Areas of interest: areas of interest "Memorial Hall"
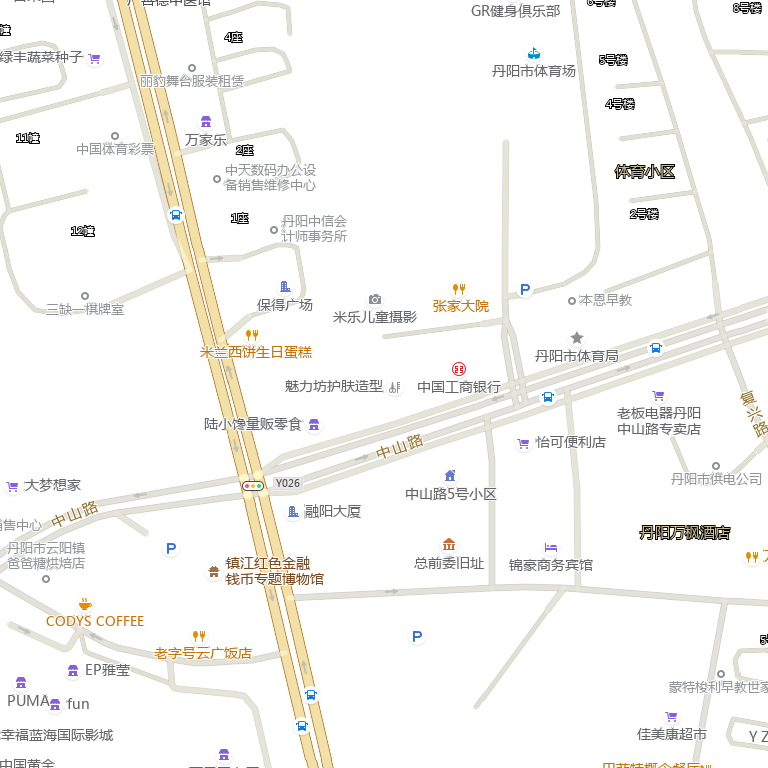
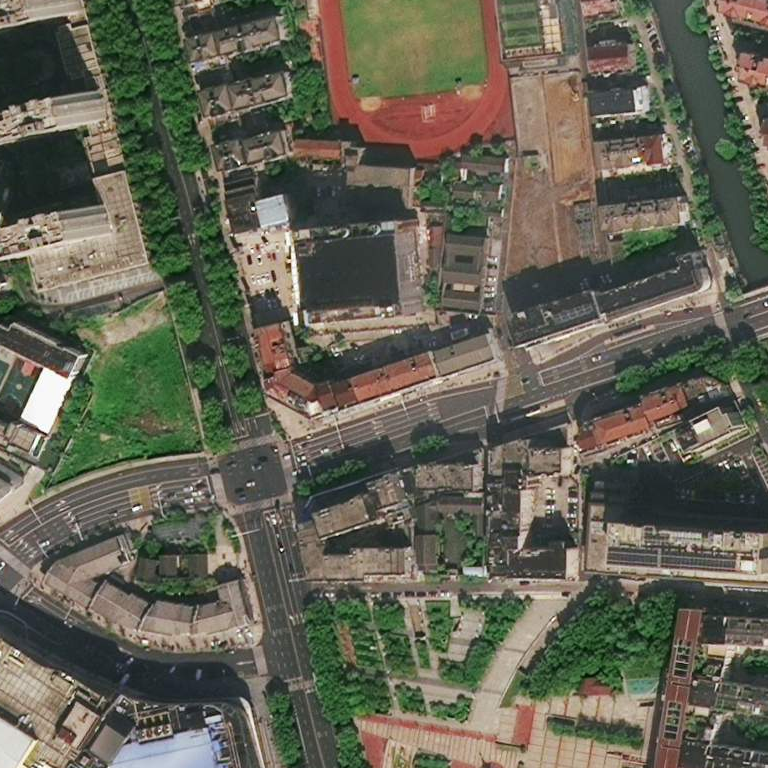